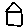
Label: house